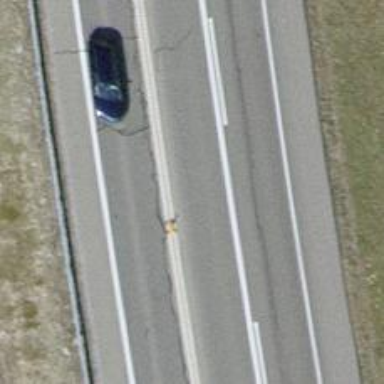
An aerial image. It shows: Asphalt motorway categorized as trunk road.